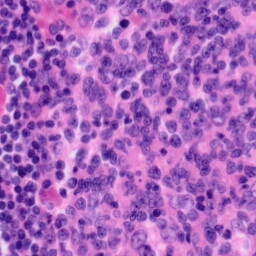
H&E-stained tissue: Tonsil